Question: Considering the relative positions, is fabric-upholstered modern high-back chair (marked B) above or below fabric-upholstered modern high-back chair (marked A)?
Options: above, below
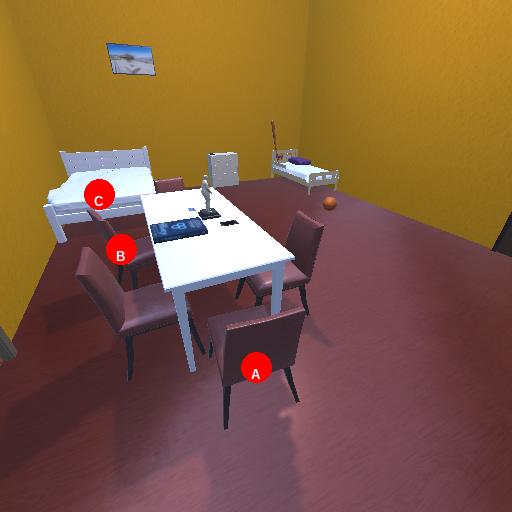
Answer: above